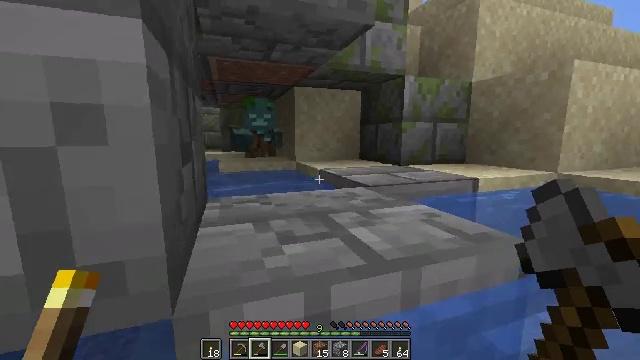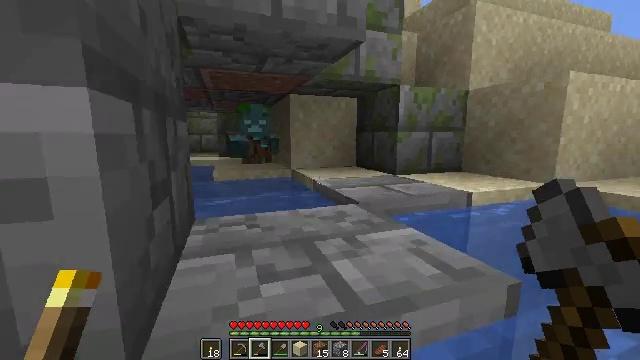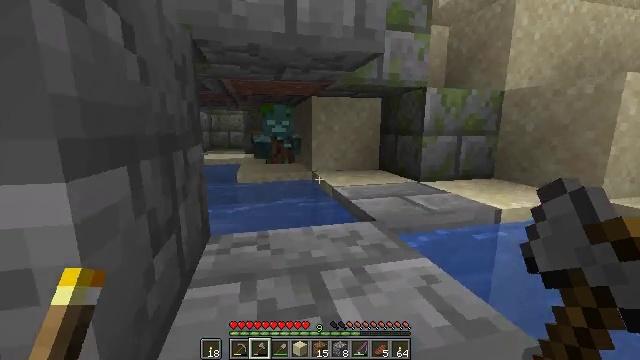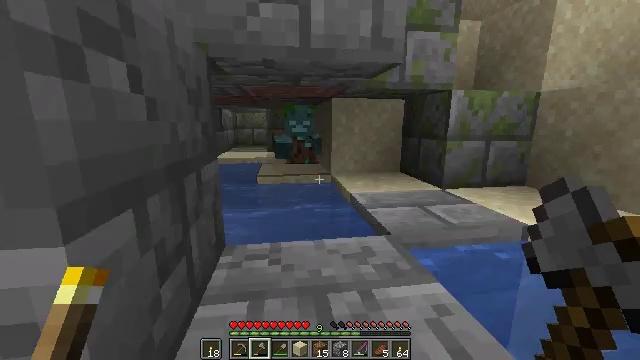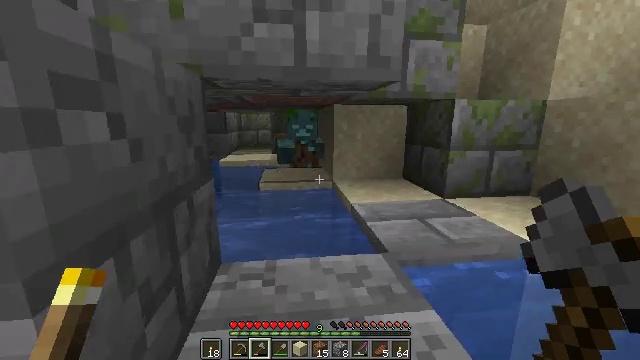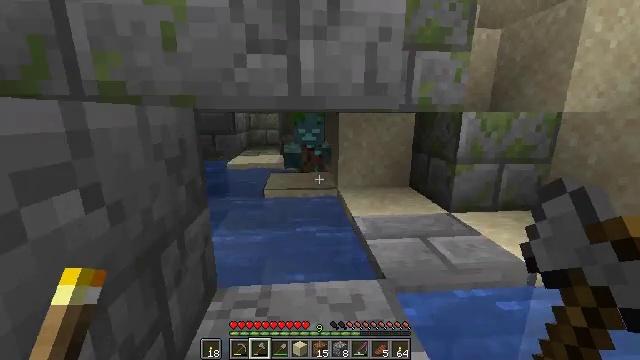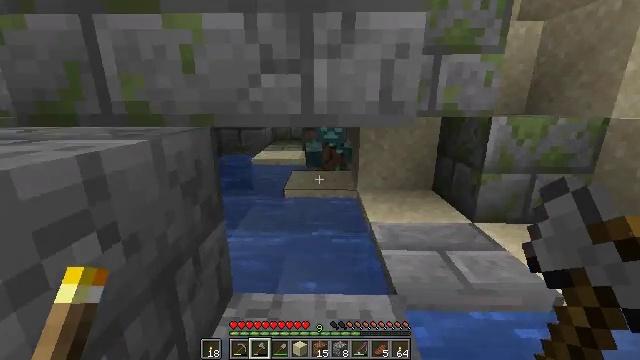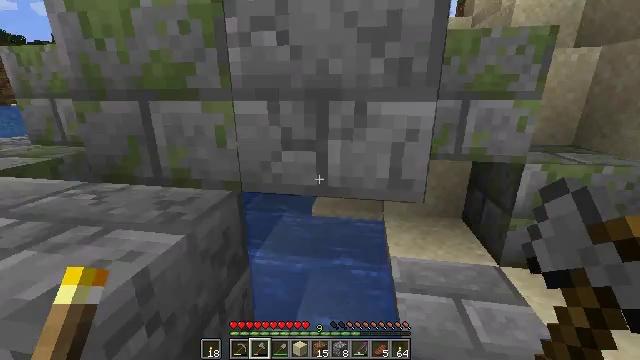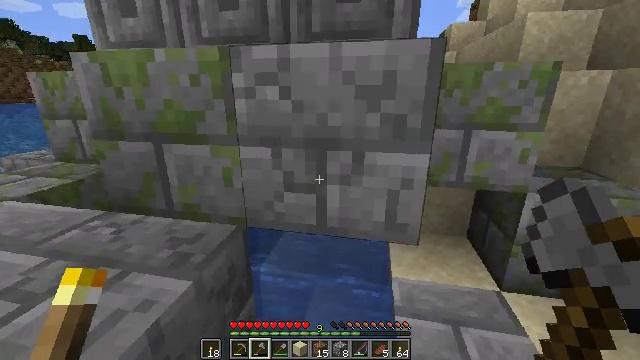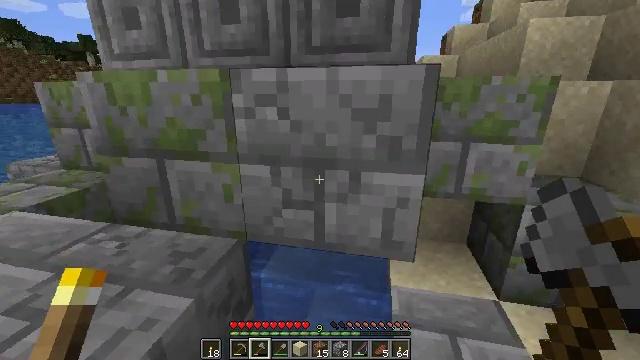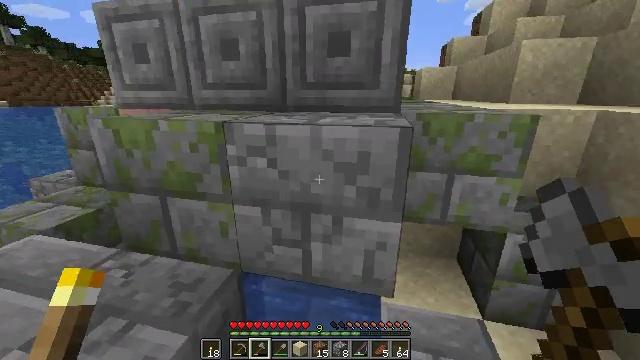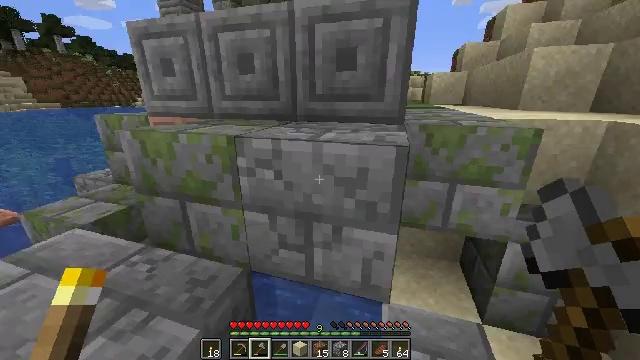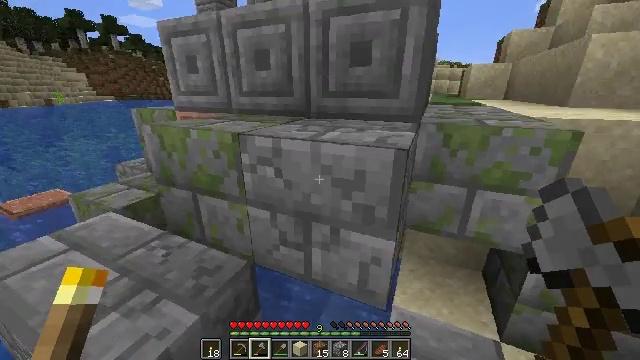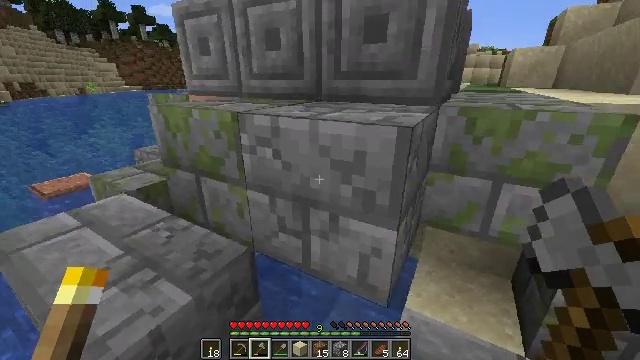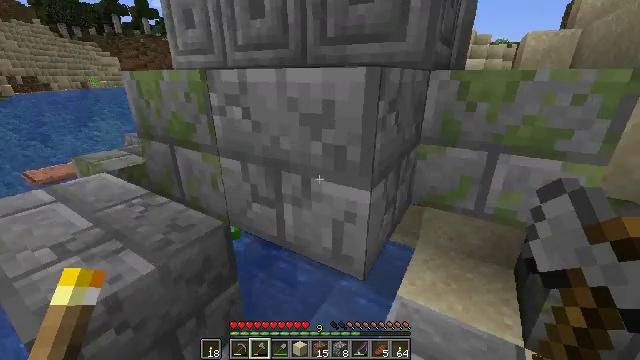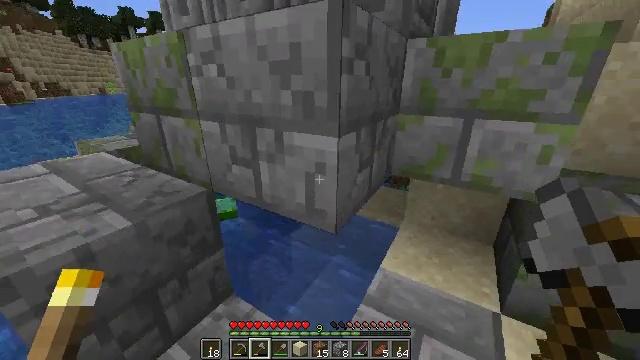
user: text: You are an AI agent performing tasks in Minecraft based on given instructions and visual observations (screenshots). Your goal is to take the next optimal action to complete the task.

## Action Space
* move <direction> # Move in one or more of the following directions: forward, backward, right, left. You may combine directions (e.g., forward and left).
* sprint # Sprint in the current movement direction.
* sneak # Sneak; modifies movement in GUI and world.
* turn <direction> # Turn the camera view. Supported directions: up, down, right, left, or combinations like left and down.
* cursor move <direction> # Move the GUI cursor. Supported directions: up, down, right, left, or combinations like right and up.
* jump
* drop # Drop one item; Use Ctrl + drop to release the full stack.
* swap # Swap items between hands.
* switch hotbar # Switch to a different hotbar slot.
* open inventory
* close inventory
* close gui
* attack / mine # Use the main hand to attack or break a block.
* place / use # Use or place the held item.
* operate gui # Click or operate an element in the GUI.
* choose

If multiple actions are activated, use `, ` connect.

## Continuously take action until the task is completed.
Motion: motion action
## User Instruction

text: Mine the cracked stone bricks.
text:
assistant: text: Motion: move forward and move right, sprint, jump
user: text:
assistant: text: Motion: move forward and move right, sprint, turn left and down, jump
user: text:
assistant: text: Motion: move forward and move right, sprint, turn left and down, jump
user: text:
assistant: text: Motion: move forward and move right, sprint, turn left, jump
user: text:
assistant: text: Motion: move forward and move right, sprint, turn left and down, jump
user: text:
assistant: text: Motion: move forward and move right, sprint, turn left and down, jump
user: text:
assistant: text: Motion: move forward and move right, sprint, turn left and down, jump
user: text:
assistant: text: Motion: move forward and move right, sprint, turn left
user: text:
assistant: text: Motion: move forward and move right, sprint
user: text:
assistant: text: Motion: move forward and move right, sprint, turn left
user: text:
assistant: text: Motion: move right, sprint, turn left
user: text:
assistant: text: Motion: move right, sprint, turn left and down
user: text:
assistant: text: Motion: move right, sprint, turn left and down
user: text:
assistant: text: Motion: move right, turn left
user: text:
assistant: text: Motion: move right
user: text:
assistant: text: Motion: move right
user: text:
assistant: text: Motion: move right
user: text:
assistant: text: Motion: move right, turn left
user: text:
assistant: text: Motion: move right, turn left
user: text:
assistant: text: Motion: move right, turn left
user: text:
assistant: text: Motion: move right, turn left
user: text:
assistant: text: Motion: move right, turn left and up
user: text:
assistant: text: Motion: turn left
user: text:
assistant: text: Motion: turn left
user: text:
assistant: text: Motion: no_op
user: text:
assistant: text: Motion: no_op
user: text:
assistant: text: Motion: no_op
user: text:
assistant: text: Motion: no_op
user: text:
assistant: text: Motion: turn up
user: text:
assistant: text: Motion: turn up